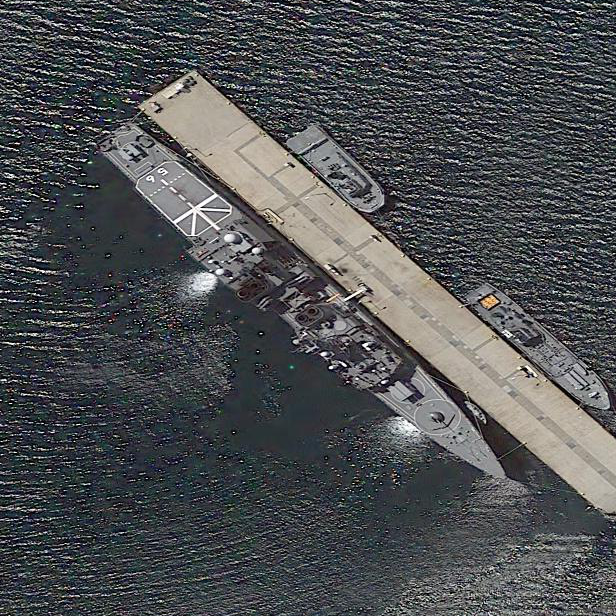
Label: cruiser